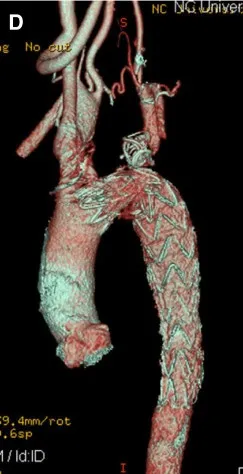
Postoperative CTA demonstrated thrombosis in the aneurysm lumen, no endoleak and the aortic arch and the carotid to carotid bypass were all patent except very mild stenosis of LICA at 8-month follow-up (C, D, E).
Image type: radiology (ct)